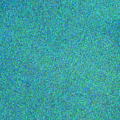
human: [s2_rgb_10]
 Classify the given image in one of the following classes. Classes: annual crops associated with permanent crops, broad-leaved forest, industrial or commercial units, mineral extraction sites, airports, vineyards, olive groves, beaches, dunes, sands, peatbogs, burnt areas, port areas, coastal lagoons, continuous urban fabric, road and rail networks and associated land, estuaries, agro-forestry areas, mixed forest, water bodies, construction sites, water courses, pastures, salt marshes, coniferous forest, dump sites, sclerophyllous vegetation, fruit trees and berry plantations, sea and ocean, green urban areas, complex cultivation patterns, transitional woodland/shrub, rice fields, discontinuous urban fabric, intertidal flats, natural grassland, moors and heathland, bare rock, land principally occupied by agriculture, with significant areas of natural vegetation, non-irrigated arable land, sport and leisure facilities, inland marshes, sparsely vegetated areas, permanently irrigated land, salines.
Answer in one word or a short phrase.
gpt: sea and ocean